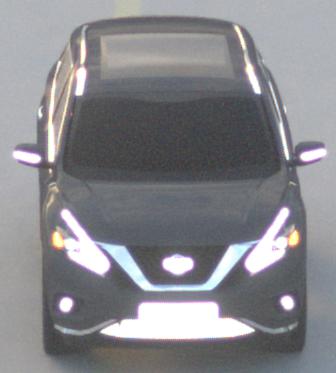
Make: Nissan
Model: Murano
Detailed model: Gen. 3 Z52
Model produced from: 2015
Doors: 5
Color: gray
Road condition: dry road
Daytime: sunrise or sunset
Contrast: low contrast